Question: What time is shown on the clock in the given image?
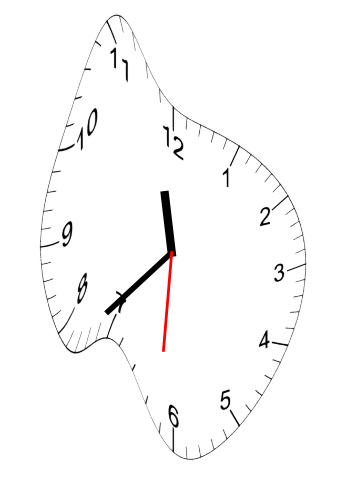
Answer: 11:37:31